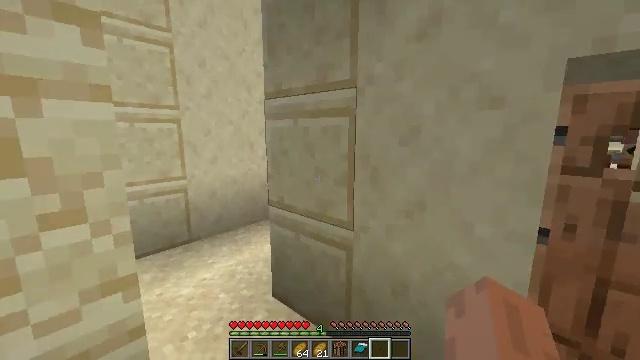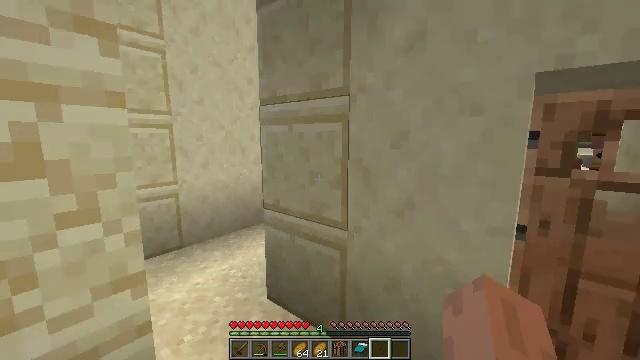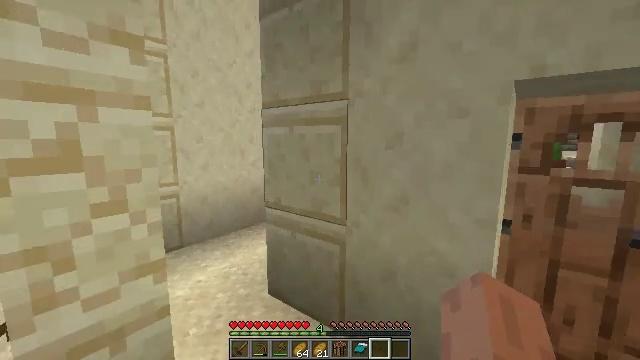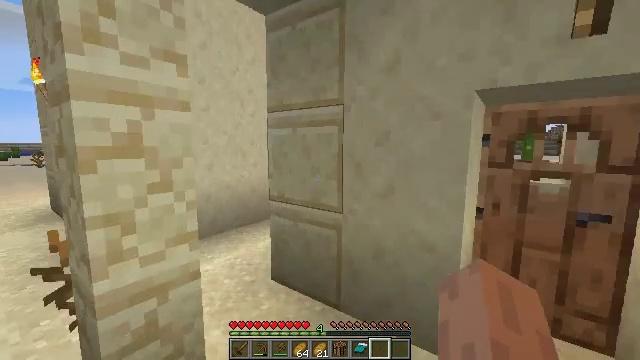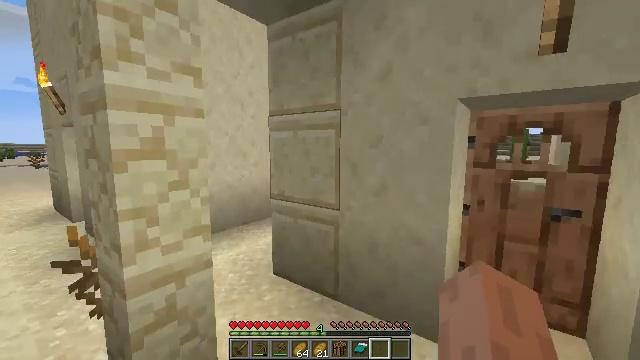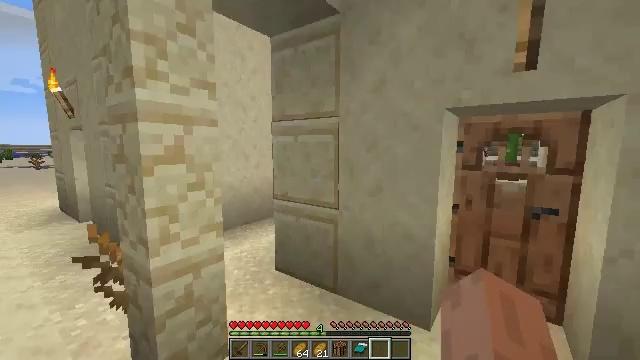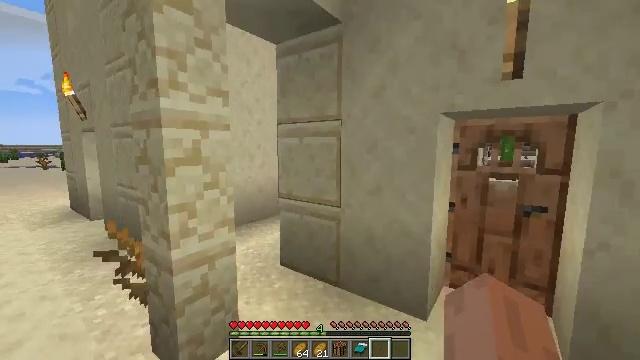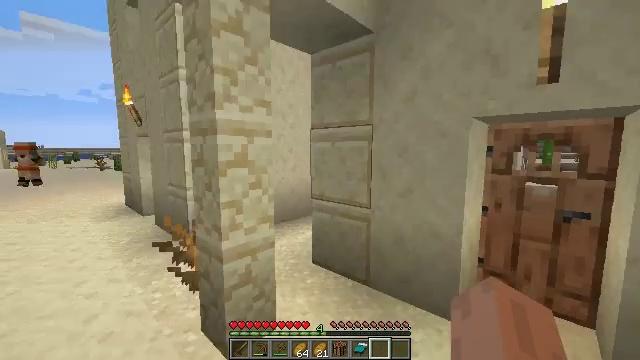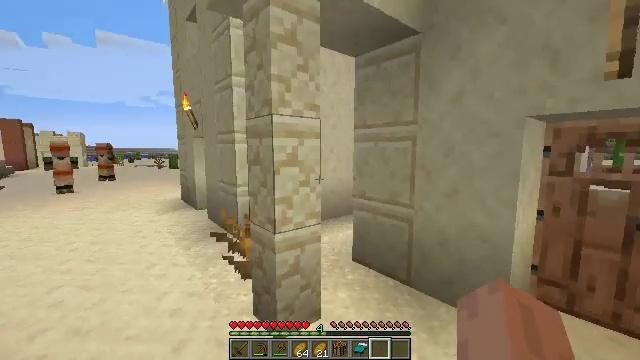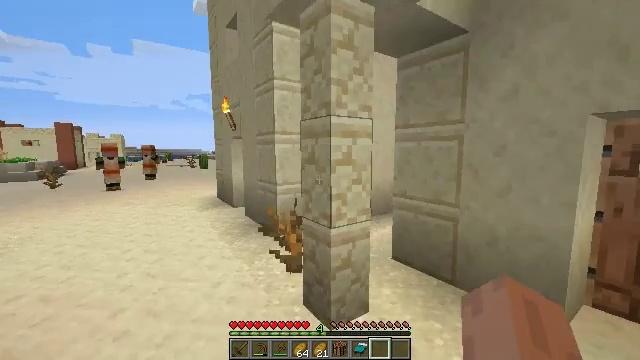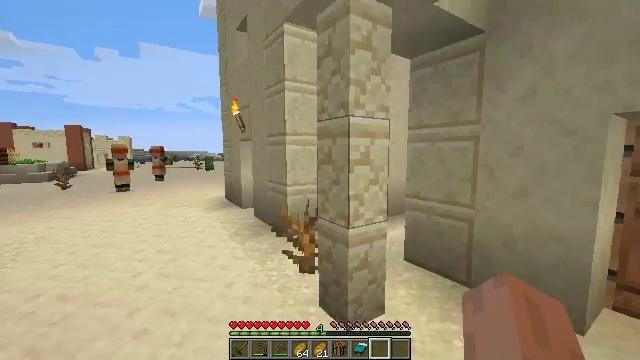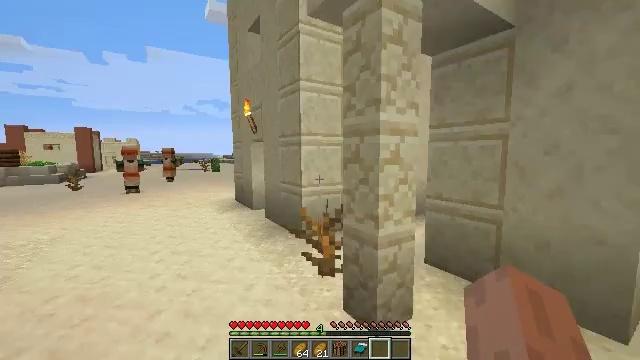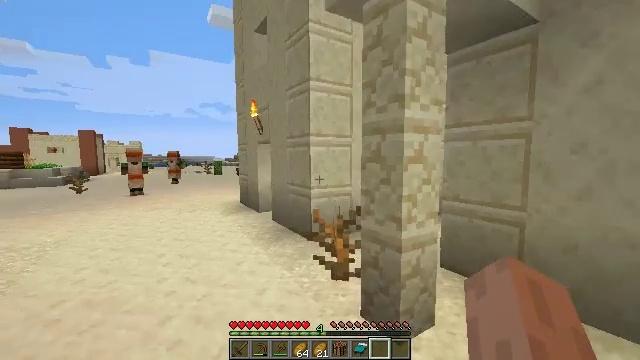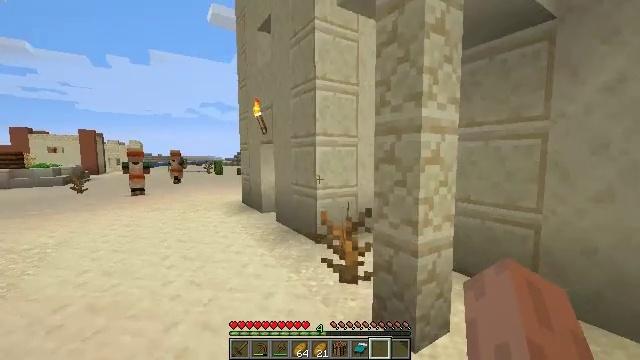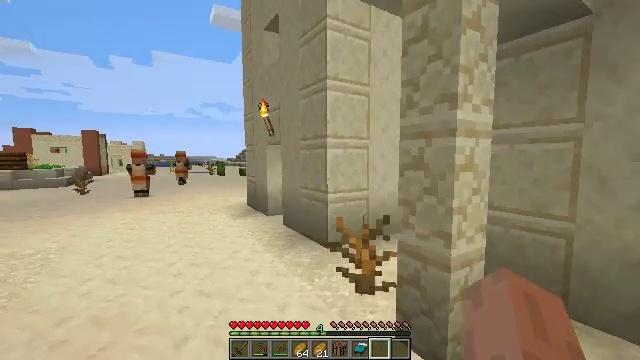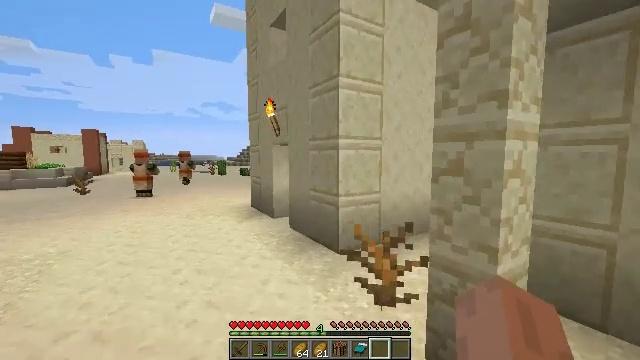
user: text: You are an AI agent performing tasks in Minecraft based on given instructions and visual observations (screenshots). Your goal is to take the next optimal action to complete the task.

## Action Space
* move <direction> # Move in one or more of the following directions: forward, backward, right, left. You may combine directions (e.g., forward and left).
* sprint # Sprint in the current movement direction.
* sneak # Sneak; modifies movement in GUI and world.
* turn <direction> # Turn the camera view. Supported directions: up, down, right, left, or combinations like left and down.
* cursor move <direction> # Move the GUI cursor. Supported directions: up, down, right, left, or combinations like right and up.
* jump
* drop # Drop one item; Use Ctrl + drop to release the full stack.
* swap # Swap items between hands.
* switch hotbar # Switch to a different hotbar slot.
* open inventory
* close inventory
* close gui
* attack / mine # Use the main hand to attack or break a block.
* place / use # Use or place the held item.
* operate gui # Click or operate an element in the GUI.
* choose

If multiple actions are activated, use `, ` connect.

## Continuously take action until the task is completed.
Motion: motion action
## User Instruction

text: Mine the blast furnace.
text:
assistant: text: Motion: move back, turn right and up
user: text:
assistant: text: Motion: move back, turn right
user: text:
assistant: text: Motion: move back, turn right
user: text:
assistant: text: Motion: move back
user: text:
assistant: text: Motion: move back
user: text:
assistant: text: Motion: move back
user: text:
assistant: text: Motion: move back and move left, turn left
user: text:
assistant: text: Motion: move left, turn left
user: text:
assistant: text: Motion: move left, turn left
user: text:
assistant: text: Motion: move forward and move left
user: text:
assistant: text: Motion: move forward and move left
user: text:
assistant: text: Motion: move forward and move left
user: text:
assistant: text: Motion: move forward and move left
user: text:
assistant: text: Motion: move forward and move left
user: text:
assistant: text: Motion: move forward and move left
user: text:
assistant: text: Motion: move forward and move left
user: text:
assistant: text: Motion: move forward and move left
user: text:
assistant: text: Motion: move forward and move left, turn right and up
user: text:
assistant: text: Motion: move left, turn right and up
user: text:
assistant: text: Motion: move left, turn right
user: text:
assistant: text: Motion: move right
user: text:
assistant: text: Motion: move right
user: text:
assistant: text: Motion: move right
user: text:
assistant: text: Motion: move right
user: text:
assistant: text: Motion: move right
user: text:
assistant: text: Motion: move right
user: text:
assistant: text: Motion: move right
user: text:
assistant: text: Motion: move right, turn right
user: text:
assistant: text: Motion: move right, turn right and down
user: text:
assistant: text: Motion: move right, turn right and down